Interaction volume radius: 10 \u00c5
Interaction volume height: 40 \u00c5
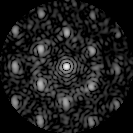
Disorder parameter: 0.4761